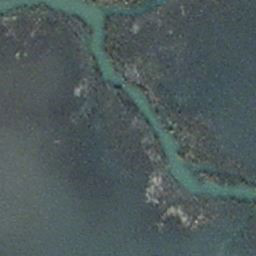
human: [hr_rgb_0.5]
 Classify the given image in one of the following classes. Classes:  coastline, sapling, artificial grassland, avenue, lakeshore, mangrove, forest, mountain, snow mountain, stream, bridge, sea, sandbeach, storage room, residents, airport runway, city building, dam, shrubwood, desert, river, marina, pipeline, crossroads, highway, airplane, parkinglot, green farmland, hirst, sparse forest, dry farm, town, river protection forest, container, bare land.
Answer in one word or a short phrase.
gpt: stream